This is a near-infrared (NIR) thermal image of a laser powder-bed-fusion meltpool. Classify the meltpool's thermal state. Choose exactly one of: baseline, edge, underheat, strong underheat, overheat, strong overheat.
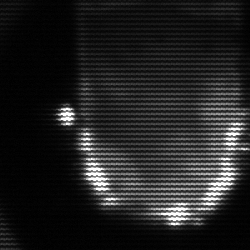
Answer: baseline